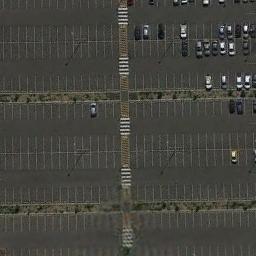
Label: parking_lot